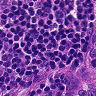
Metastatic tissue present: yes